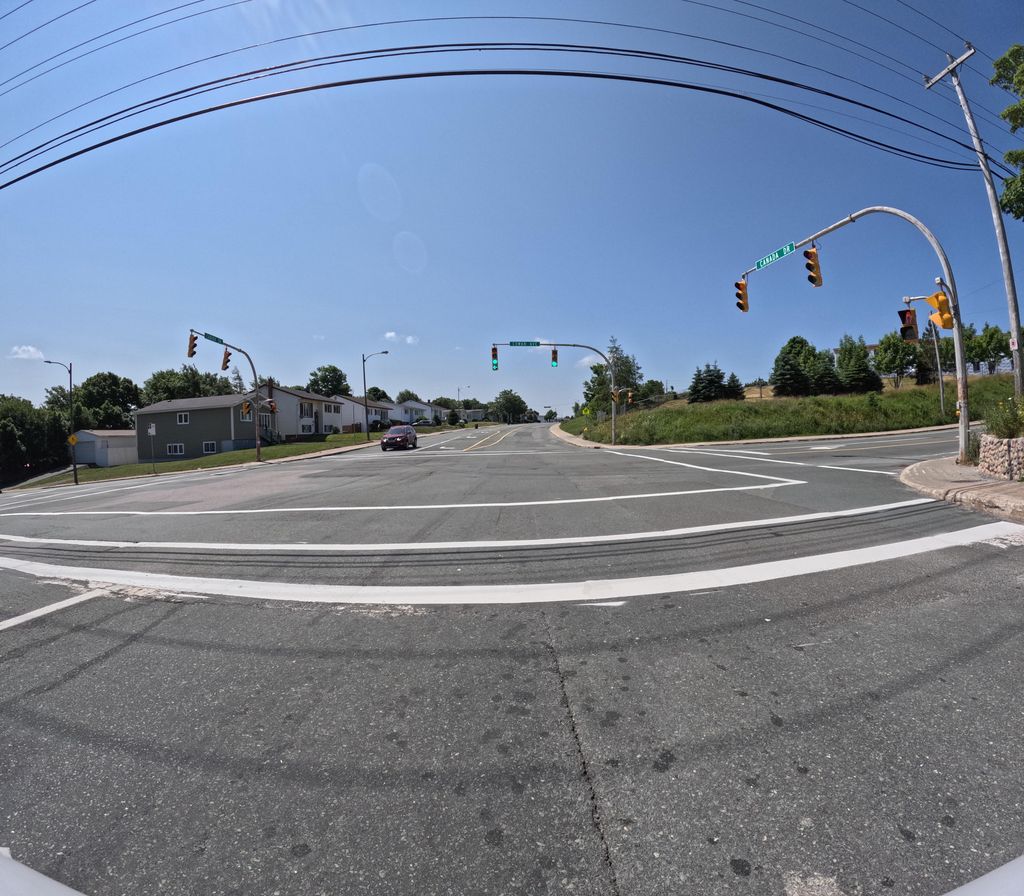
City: st_johns